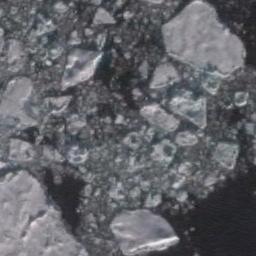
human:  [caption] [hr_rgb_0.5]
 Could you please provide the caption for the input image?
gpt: A lot of sea ice of different sizes and thickness gathers together .

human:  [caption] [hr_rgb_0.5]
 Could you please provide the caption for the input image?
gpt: There are many ice on the dark blue sea .

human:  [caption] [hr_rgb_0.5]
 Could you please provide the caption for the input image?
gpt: There are sea ice of different sizes .

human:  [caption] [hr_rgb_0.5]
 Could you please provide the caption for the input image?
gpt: Countless ice cubes of various sizes are tightly connected into a large piece floating on the deep blue sea and covering the sea .

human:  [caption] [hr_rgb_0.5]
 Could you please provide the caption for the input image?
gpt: There are many sea ice linked into sheets .